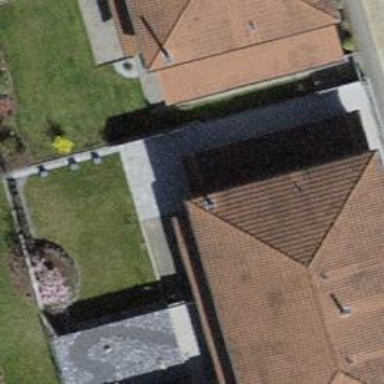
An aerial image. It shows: Simple house.